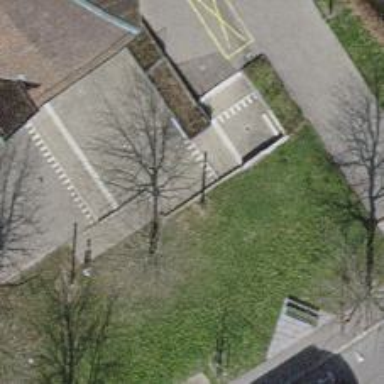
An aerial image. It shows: Set of steps on the road.